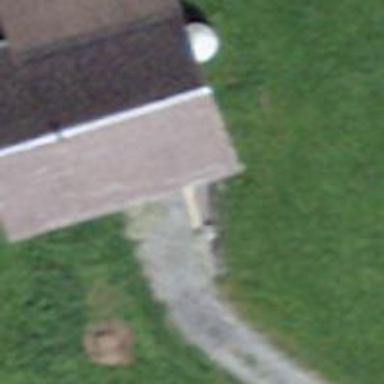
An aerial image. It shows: Cabin.